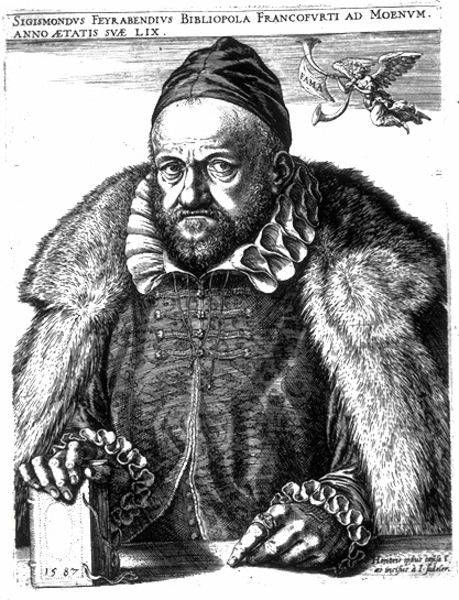
Titel: Bildnis des Sigmund Feyerabend
Künstler: Johann Sadeler
Institution: (Seriendruck)
Schlagwörter: dunkel, flügel, hand, mann, umhang, weiß, brust, finger, grau, hell, holz, hut, mund, nase, schwarz, stirn, tisch, zeichnung, blick, haube, alt, bart, hemd, jacke, kappe, mütze, augen, bibel, böse, falten, gesicht, haupt, hermelin, kragen, pelz, stein, vollbart, bild, bildnis, halskrause, herr, hände, portrait, porträt, signatur, vögel, figur, gewand, haare, mantel, schnüre, kaufmann, kinn, ohren, renaissance, fliegen, engel, putto, fell, holzschnitt, schrift, wangen, kette, grafik, graphik, signiert, schriftzug, hands, hat, men, people, collar, face, nose, old, glatze, grimmig, pupillen, zahlen, print, rüschen, knöpfe, jahreszahl, ring, buch, schweben, druck, druckgraphik, schwarzweiss, schraffur, radierung, stich, text, holzdruck, pelzjacke, manschetten, krause, pelzmantel, angel, man, wams, head, eyes, besatz, fanfare, drawing, posaune, kupferstich, black and white, stulpen, cap, coat, fur, mouth, bird, etching, allegory, beard, old man, blasen, writing, handschrift, ice, wings, italy, human, cloak, latein, lateinisch, schwrzweiß, trompete, box, engraving, fingers, book, pelzbesatz, druckschrift, datiert, bilnis, wool, anno, kupferstick, atatis, forehead, sigismund, scary, angry, trumpet, latin, hängebacken, ruff, grapgik, archangel, grfaik, buildnis, 1567, hugennotten, hermelien, sigismondus, 1587, fama, sprichband, sigismung, feyerabend, fame, fat man, grumpy, pirate, sigismundus, kaufman, wicked, feyrabendius, furr, bibliopola, lix, hanuman, bap, seitfinger, sixteenth century, 레이스 장식이 가미된 옷에 모피를 두른 빡빡이 성직자, 하늘에 나팔 부는 천사가 있다, 책에 1587이라고 써져있다, 턱수염을 전체적으로 길러놨다, 나를 노려보고있다, fur cloak, francofurti as moenum, ruffels, portra<it